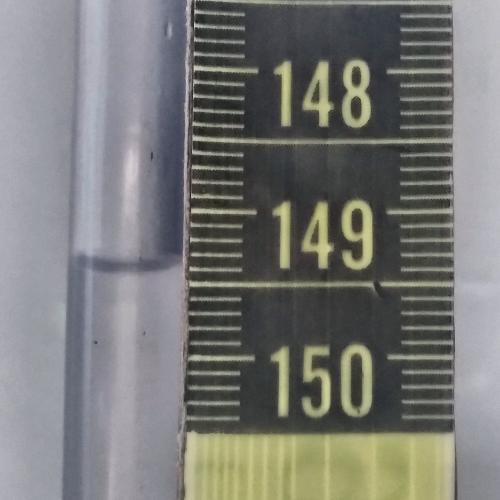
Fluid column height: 149.4 cm